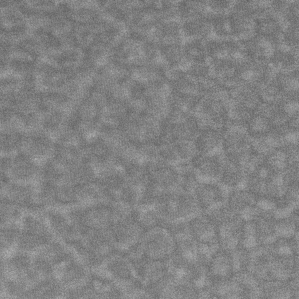
Label: frost